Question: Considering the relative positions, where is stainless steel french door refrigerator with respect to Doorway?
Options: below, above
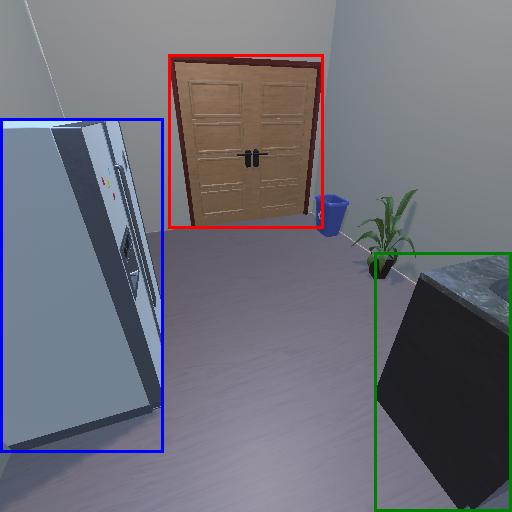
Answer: below